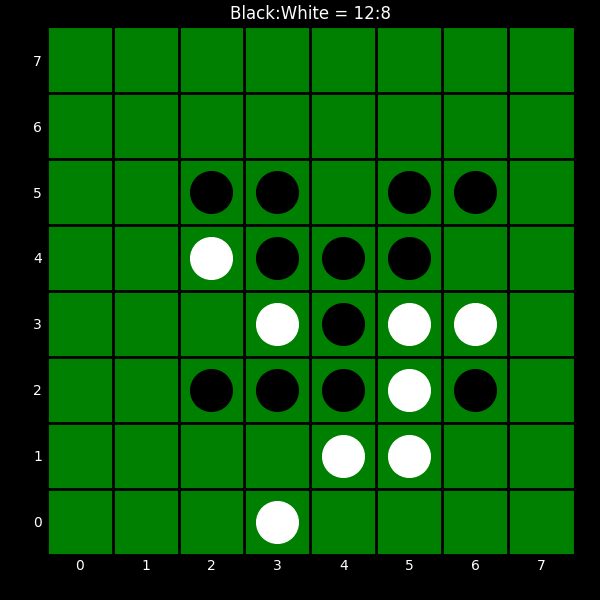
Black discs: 12
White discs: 8